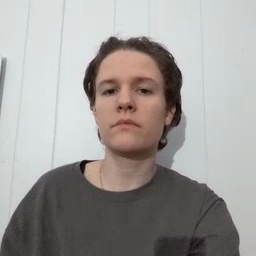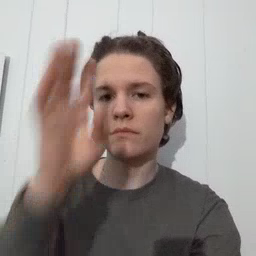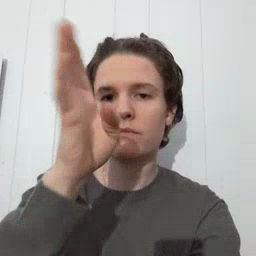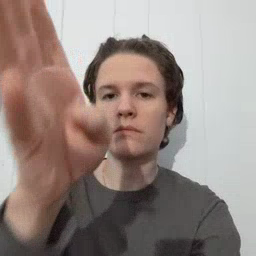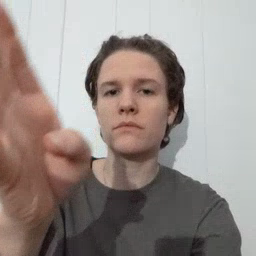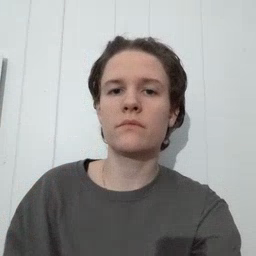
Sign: pretend